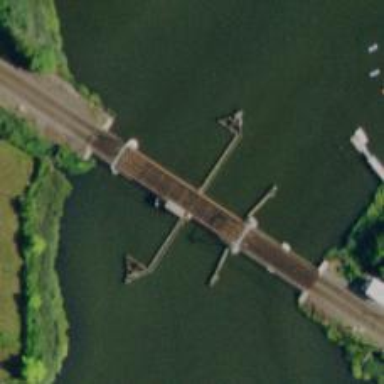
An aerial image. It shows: Movable bridge with electrified rail and contact line for trains.